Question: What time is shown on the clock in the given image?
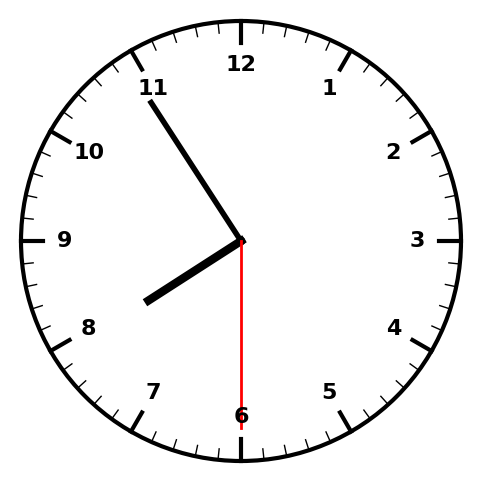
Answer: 07:54:30